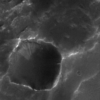
Label: not_dusty